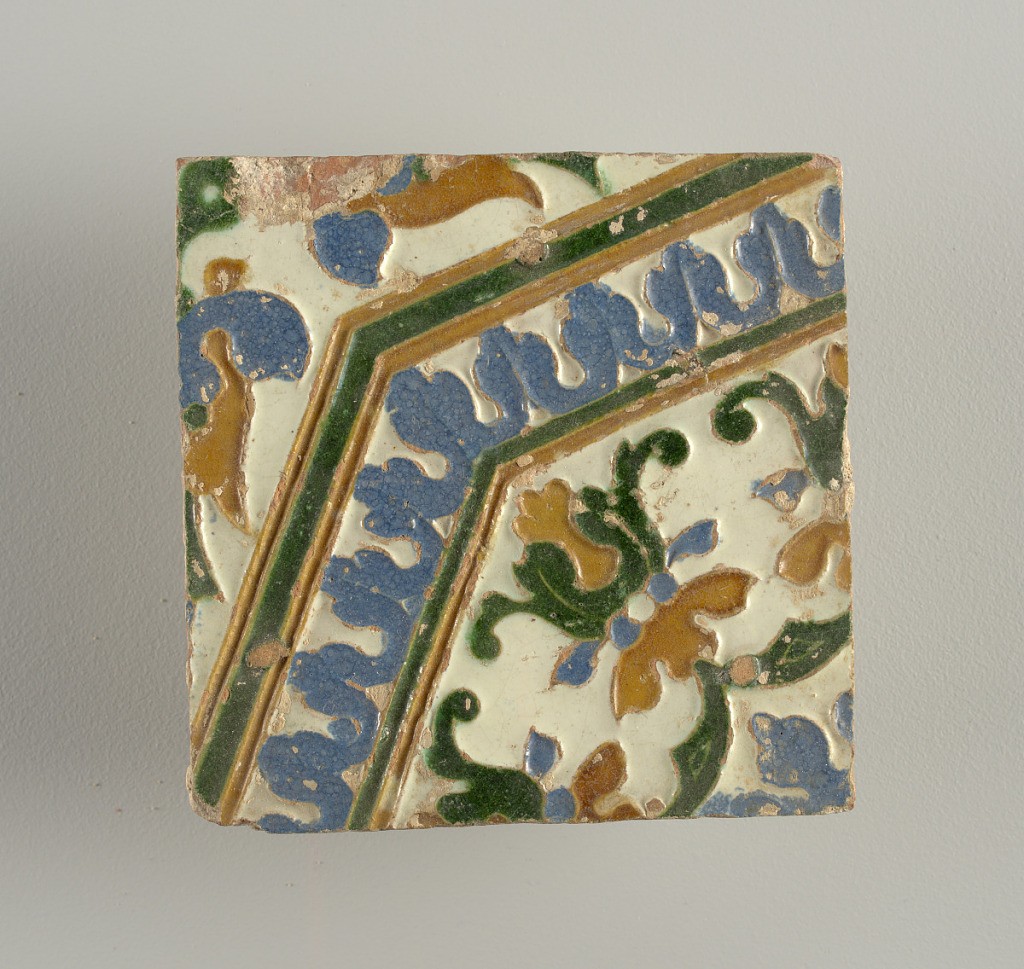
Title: Four tiles
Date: late 16th century
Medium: Glazed moulded earthenware
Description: Moulded in low relief, with white, blue, green and brown glazed, forming an octagonal motif, with conventionalized floral and foliate forms.